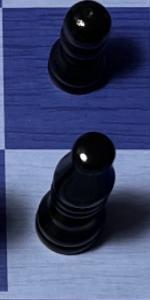
Label: Bishop_Black